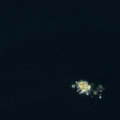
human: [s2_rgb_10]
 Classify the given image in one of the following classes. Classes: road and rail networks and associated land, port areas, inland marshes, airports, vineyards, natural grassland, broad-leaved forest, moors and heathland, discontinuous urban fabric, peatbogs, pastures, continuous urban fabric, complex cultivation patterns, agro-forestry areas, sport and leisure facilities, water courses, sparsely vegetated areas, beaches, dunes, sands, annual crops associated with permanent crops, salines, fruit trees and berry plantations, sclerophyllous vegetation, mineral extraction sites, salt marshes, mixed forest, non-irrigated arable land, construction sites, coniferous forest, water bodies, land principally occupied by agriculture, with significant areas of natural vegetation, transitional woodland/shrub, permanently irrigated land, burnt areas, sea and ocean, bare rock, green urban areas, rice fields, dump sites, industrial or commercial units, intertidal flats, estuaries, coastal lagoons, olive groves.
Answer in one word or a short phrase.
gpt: sea and ocean